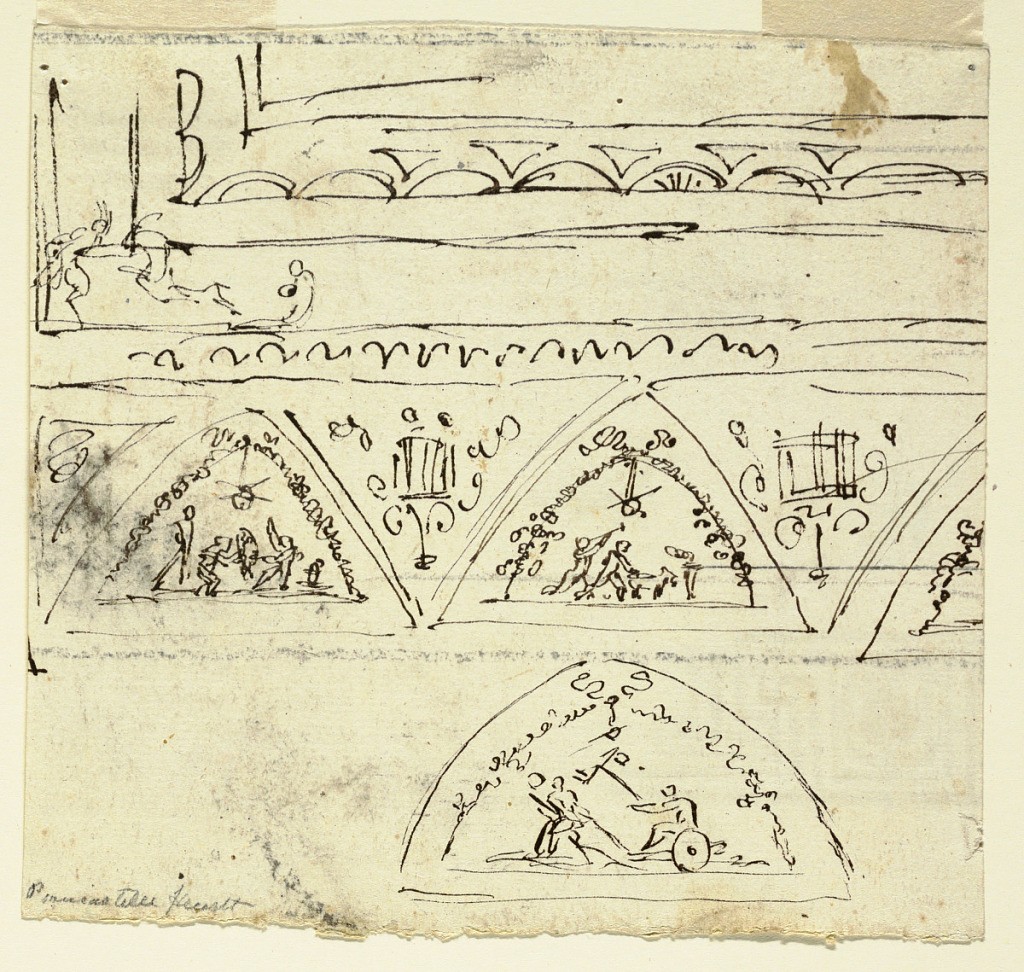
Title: Moldings and Three Triangular Lunettes
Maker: Felice Giani, Italian, 1758–1823
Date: late 18th century
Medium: Pen and ink over charcoal on heavy paper
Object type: Drawing
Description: Framing of field with spherical triangles below; those with bases below decorated with scenes of playing children; others with candelabra. Verso: same motif sketched upon roughly squared ground.